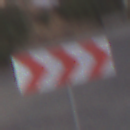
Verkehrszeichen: RichtungstafelnInKurvenGrossLinks
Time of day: SunriseSunset
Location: Outdoor (Suburban)
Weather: PartlyCloudy
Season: NotSpecified
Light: Natural